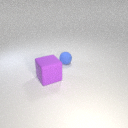
small blue rubber sphere to the right of large purple rubber cube